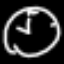
Label: clock